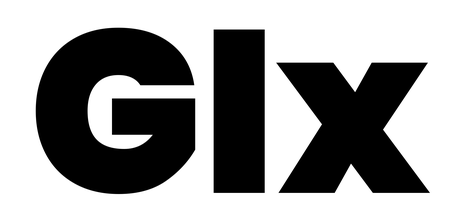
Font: Poppins-Black